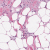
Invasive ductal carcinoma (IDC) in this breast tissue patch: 1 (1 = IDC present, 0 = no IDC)